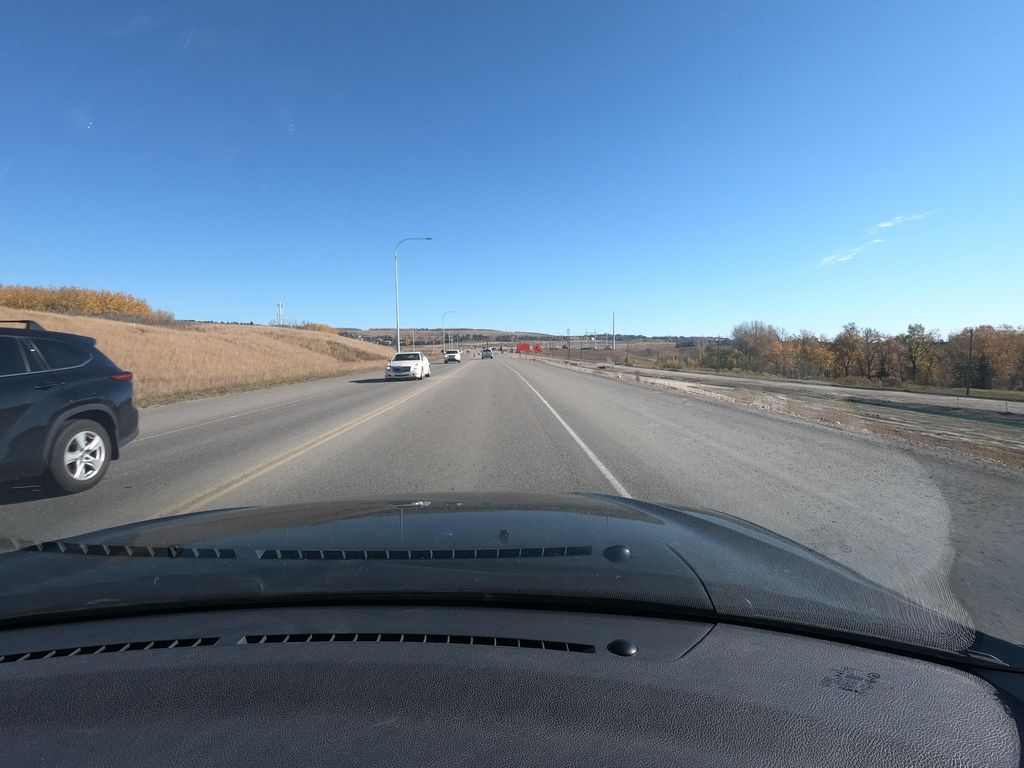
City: calgary